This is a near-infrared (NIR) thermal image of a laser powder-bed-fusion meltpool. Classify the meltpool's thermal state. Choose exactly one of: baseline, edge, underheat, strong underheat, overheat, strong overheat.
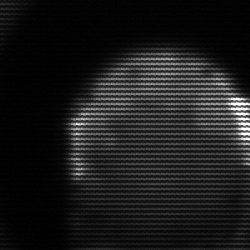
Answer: edge